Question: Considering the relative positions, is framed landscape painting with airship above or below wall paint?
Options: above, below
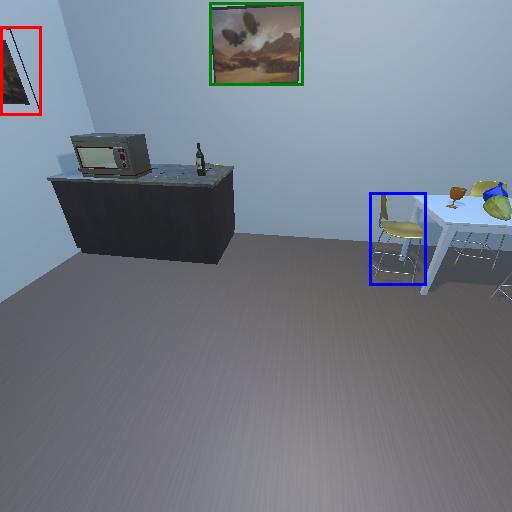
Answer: above